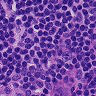
Metastatic tissue present: no